Field crop: maize
Growth stage: 2
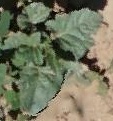
Species: datura